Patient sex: F
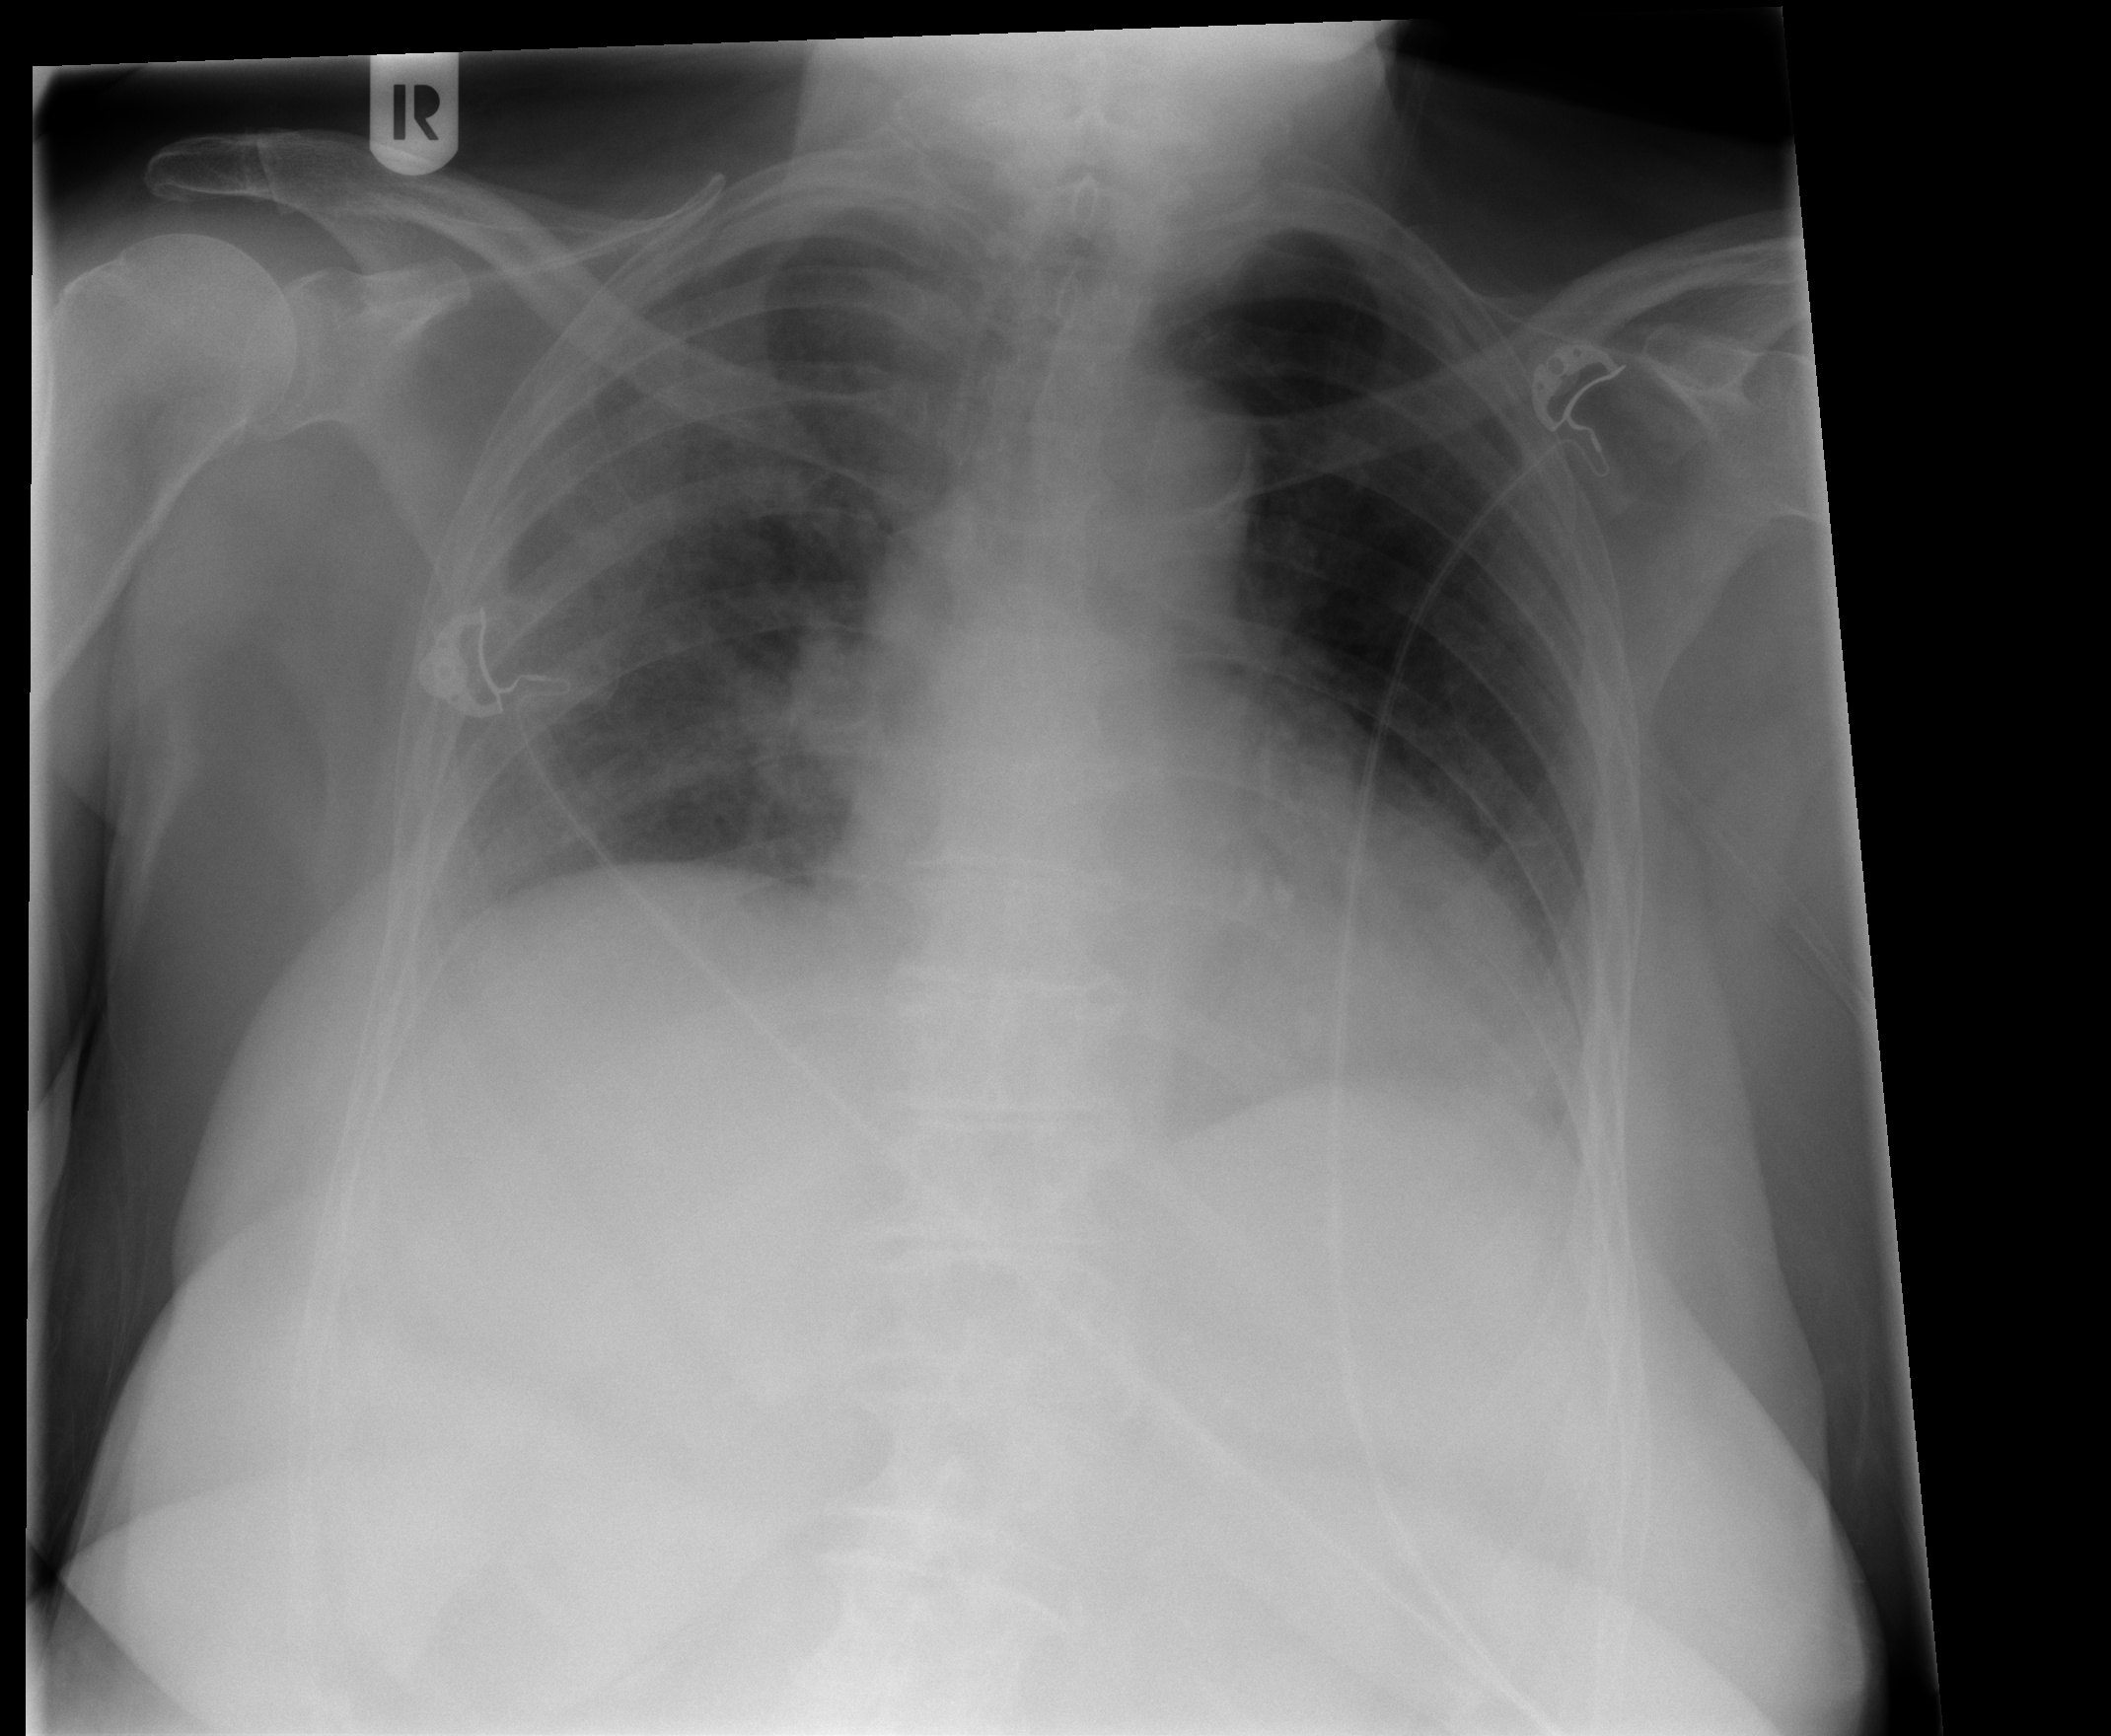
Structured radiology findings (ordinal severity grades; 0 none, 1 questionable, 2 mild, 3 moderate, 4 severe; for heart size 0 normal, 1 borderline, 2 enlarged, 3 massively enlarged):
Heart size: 2
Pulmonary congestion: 1
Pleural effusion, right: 0
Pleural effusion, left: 0
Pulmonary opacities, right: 2
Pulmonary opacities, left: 0
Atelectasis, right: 2
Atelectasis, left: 2